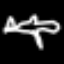
Label: airplane